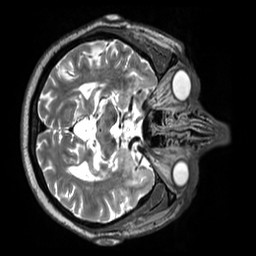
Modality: T2w
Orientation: axial
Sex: male
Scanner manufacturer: siemens
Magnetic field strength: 3 T
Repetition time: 3.2 s
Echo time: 0.409 s